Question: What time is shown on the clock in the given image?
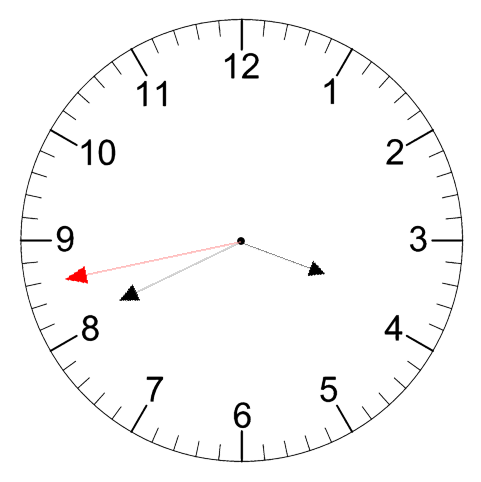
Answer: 03:40:43